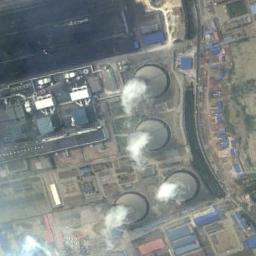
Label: thermal_power_station